Field crop: maize
Growth stage: 2
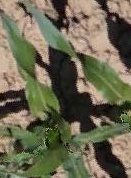
Species: maize